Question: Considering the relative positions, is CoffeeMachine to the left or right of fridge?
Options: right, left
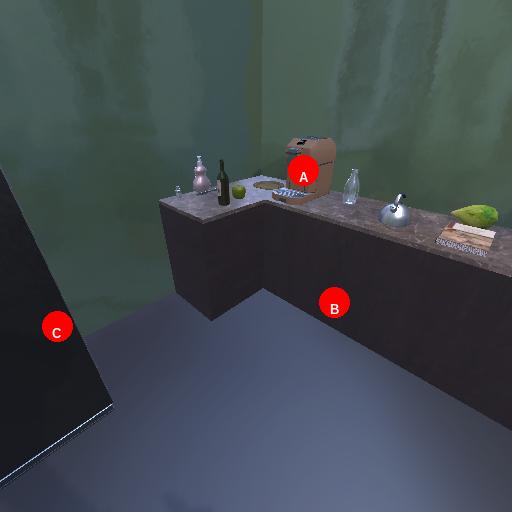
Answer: right